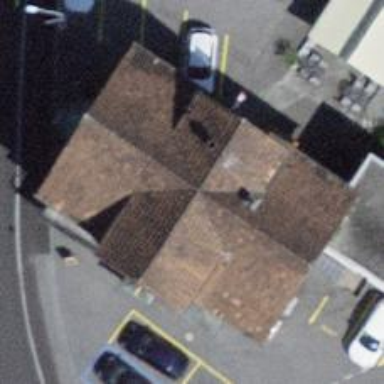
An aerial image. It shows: Restaurant.